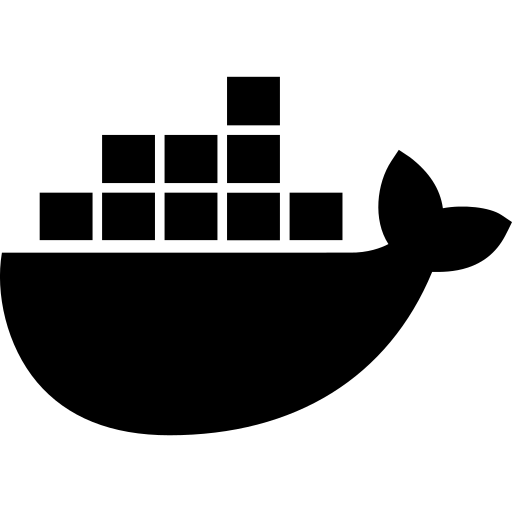
Tags: icon, FontAwesome, fa-icon, brand, docker